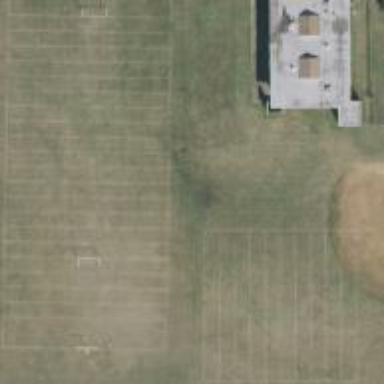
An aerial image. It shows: Baseball pitch for leisure and sports activities.